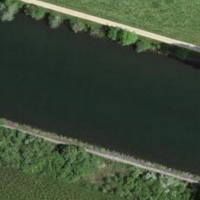
EUNIS habitat code: 15
Species observed at this site:
Corvus corone
Podiceps cristatus
Fulica atra
Alcedo atthis
Sylvia borin
Buteo buteo
Sylvia atricapilla
Chroicocephalus ridibundus
Phylloscopus collybita
Pernis apivorus
Larus michahellis
Cygnus olor
Ardea alba
Cuculus canorus
Phoenicurus ochruros
Garrulus glandarius
Falco tinnunculus
Acrocephalus scirpaceus
Acrocephalus arundinaceus
Cyanistes caeruleus
Alopochen aegyptiaca
Anas platyrhynchos
Sturnus vulgaris
Passer domesticus
Humulus lupulus
Sedum album
Fringilla coelebs
Carduelis carduelis
Columba palumbus
Turdus merula
Phalacrocorax carbo
Thalictrum flavum
Lysimachia vulgaris
Hirundo rustica
Locustella luscinioides
Milvus migrans
Sterna hirundo
Anser anser
Motacilla alba